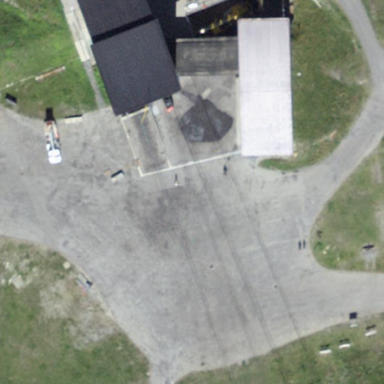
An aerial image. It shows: Pedestrian path with asphalt surface.